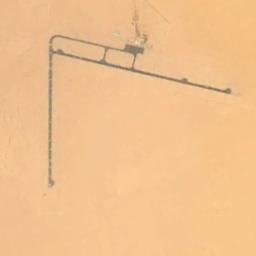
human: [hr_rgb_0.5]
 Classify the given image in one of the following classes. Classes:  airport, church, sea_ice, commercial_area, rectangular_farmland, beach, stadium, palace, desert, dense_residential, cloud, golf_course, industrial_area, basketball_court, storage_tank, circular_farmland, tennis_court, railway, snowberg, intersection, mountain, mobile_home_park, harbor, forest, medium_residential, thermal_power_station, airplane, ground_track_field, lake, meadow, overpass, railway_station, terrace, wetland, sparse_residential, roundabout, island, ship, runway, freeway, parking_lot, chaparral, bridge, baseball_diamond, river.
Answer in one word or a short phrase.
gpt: airport